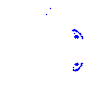
Particle: proton